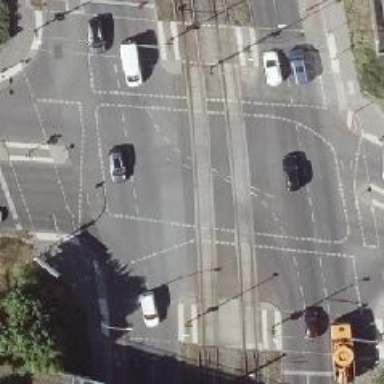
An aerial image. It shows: Tram crossing on the railway.